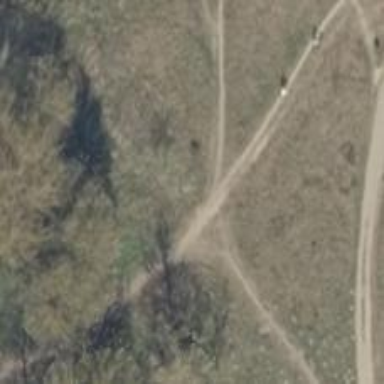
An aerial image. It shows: Path on the ground.